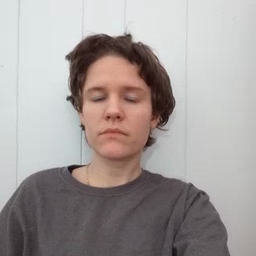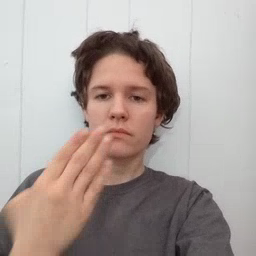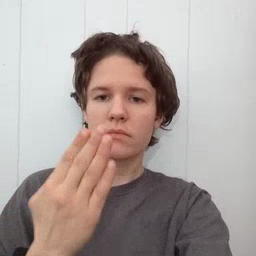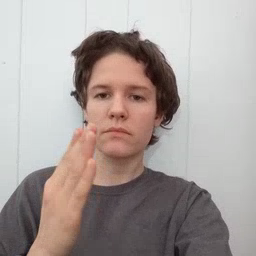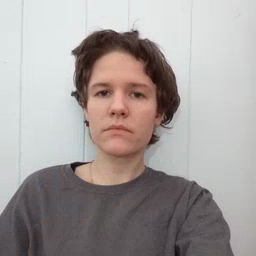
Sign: blue